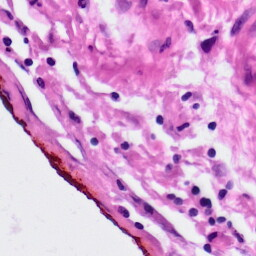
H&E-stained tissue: Lung